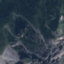
Land use / land cover class: HerbaceousVegetation